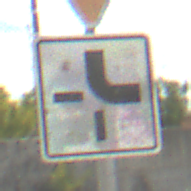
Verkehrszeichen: VerlaufVorfahrtsstrasse4
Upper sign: VorfahrtGewaehren
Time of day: Midday
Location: Outdoor (Suburban)
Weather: PartlyCloudy
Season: Summer
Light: Natural